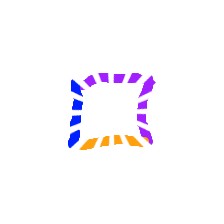
Shape: square